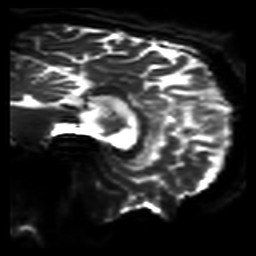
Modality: DWI
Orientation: sagittal
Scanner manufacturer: philips
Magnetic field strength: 7 T
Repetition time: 9.612 s
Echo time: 0.073 s